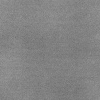
Atmospheric dust classification: dusty